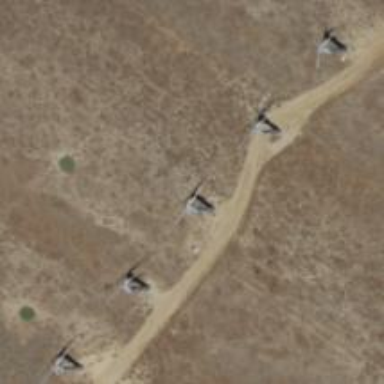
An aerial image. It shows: Wind power generator with wind turbines.